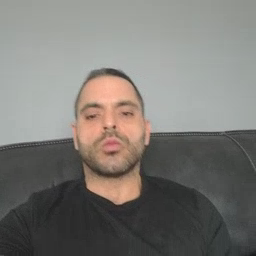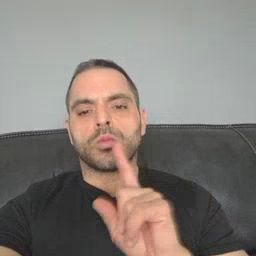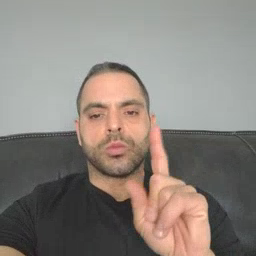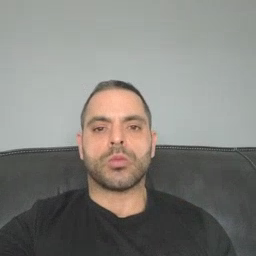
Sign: where